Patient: sex M, age 19
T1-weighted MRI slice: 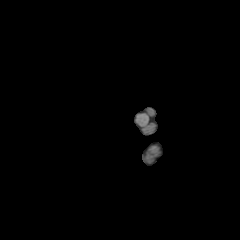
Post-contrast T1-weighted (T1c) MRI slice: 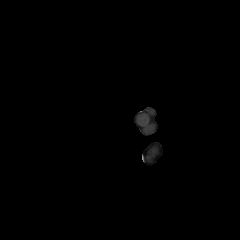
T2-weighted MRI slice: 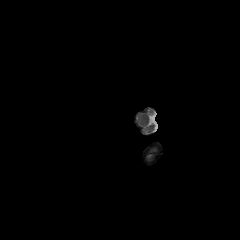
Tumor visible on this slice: no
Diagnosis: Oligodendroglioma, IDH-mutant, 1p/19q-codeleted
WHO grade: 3